Question: I'm having some trouble with <URL>.
1. On the "X" axis, the last date is not completely visible (see attached screenshot).
2. On the "Y" axis, I want to display only whole numbers and not decimals.
How can I resolve these issues?

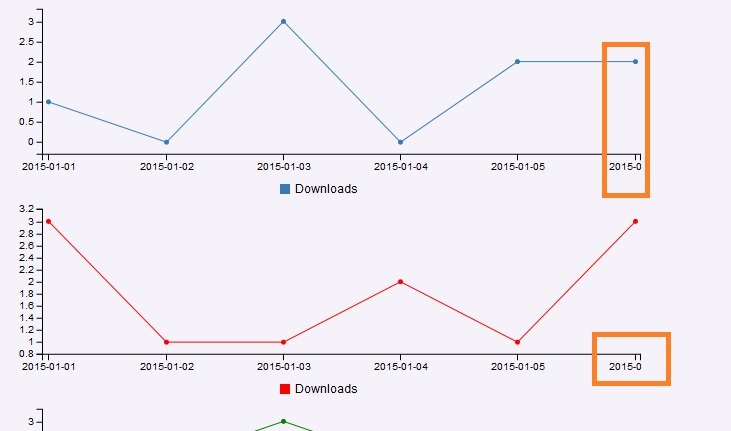
Answer: You could try adding a fake (null) point at the end of the data and then not show that point, to give yourself more space on the x-axis.
For the y-Axis you can deliberately set the y-axis values.
Here's an example: <URL>
'''
var chart = c3.generate({
data: {
x: 'x',
columns: [
['x', '2010-01-01', '2011-01-01', '2012-01-01', '2013-01-01', '2014-01-01', '2015-01-01', '2016-01-01'],
['sample', 1.2, 2.3, 0.5, 0.8, 1.5, 2, null]
]
},
axis: {
x: {padding: {right:200},
type: 'timeseries',
tick: {
format: function (x) {
return x.getFullYear();
},
outer: false,
values: ['2010-01-01', '2011-01-01', '2012-01-01', '2013-01-01', '2014-01-01', '2015-01-01']
}
},
y: {
tick: {
format: d3.format('d'),
outer: false,
values: [0,1,2]
}
}
}
});
'''